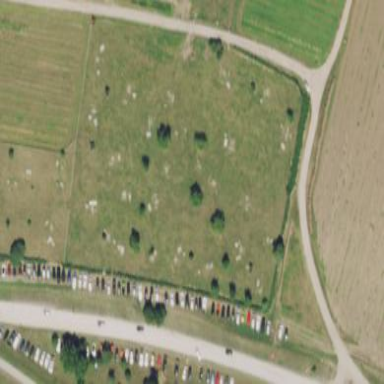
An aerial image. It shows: Campsite designated for tourism.